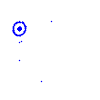
Particle: kaon